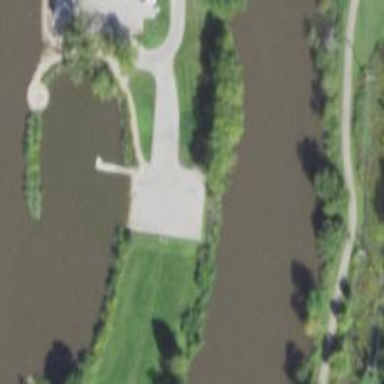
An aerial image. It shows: Slipway on leisure land.